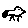
Label: bird